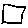
Label: square